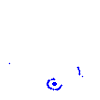
Particle: kaon